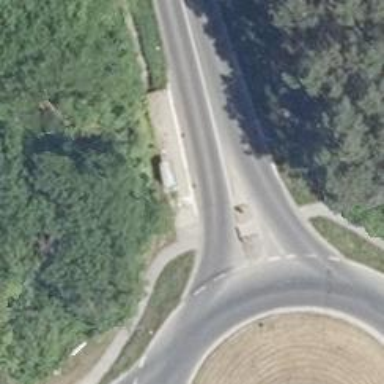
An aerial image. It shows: Secondary road with asphalt surface.